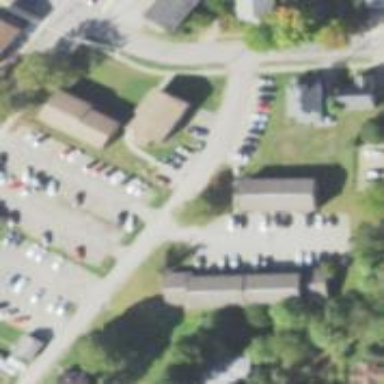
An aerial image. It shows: Alleyway designated as service road.